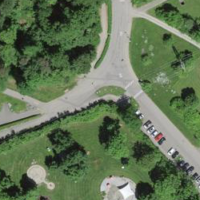
EUNIS habitat code: 53
Species observed at this site:
Cornus sanguinea